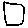
Label: square